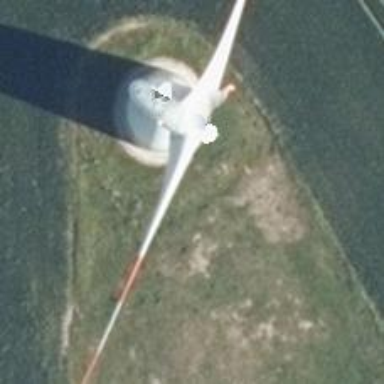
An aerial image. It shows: Wind power generator.